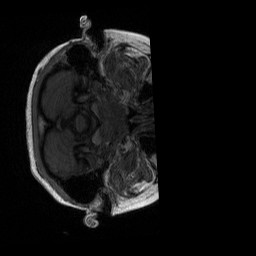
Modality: T1w
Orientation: axial
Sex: female
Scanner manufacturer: siemens
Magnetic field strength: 3 T
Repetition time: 1.9 s
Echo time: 0.00243 s